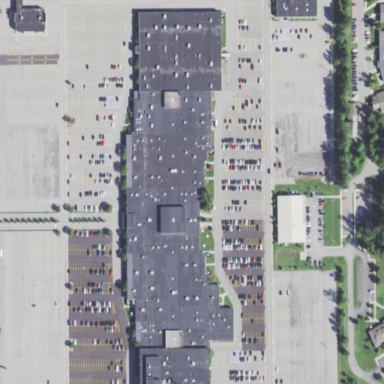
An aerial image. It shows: Mall building.